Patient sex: M
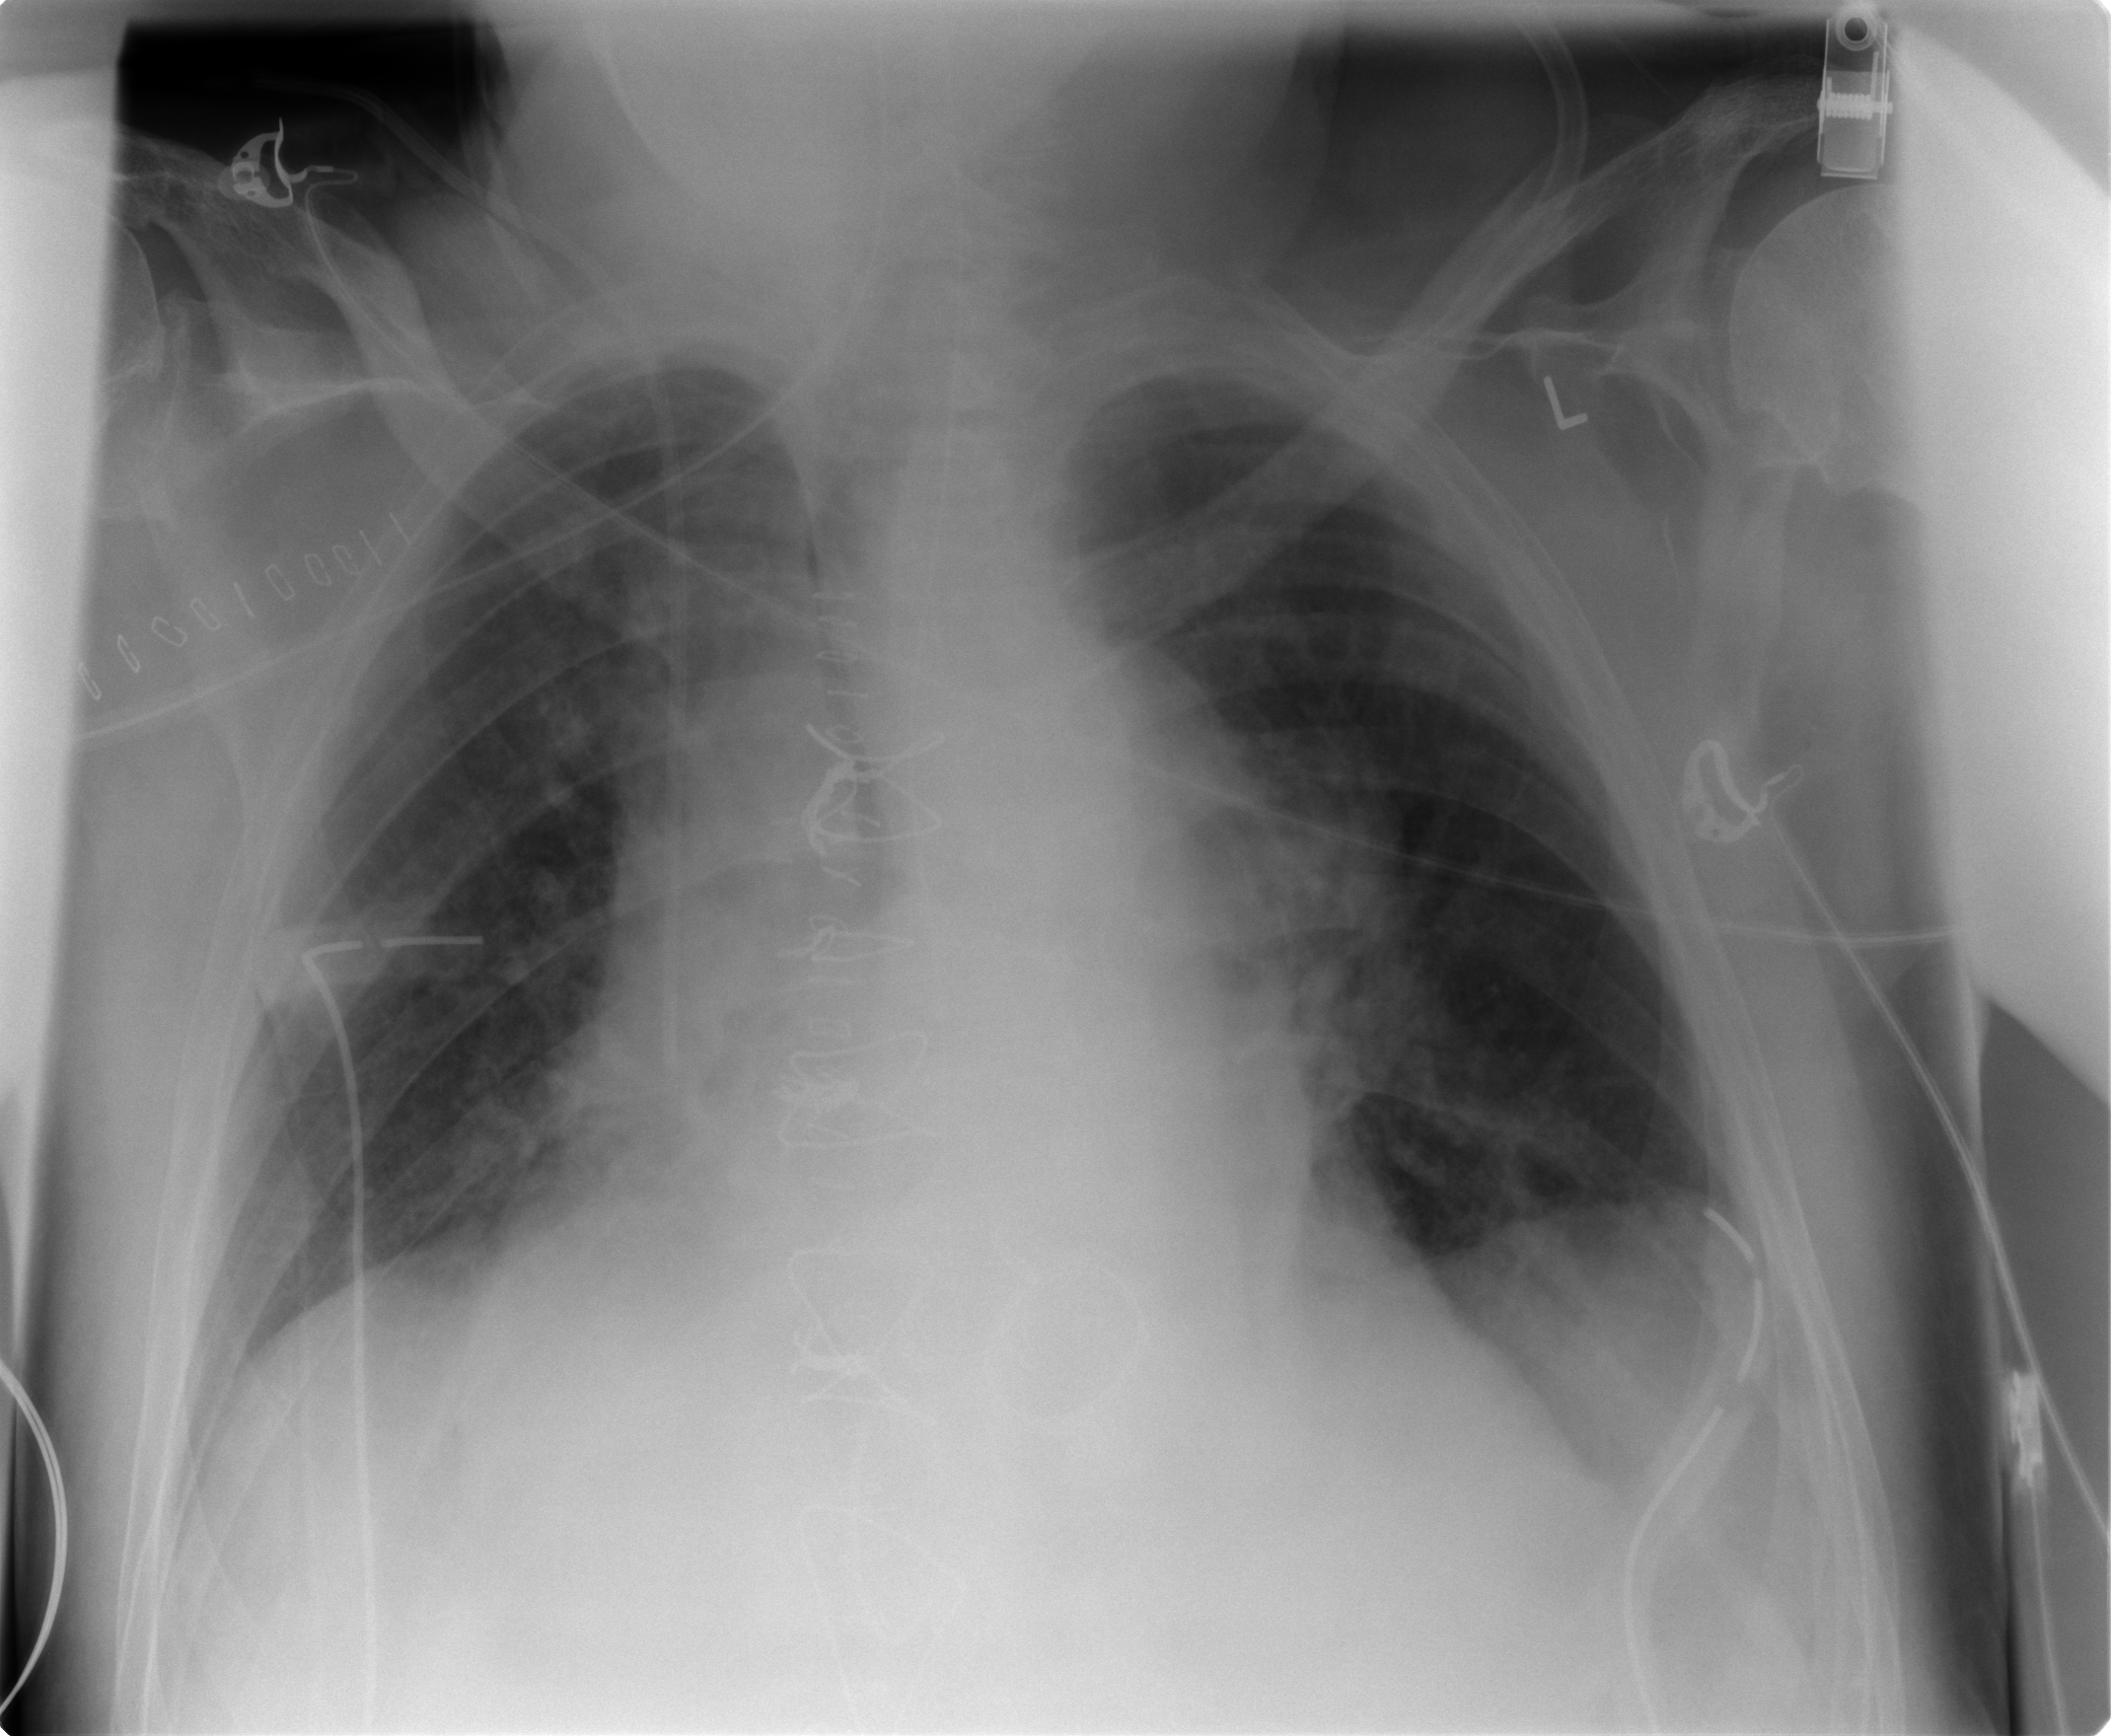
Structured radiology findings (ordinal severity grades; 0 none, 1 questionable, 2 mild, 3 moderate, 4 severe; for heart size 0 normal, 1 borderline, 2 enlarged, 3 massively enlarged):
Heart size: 2
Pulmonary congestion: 2
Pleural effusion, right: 0
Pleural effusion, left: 1
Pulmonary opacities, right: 0
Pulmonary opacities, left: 0
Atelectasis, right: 2
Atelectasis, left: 2